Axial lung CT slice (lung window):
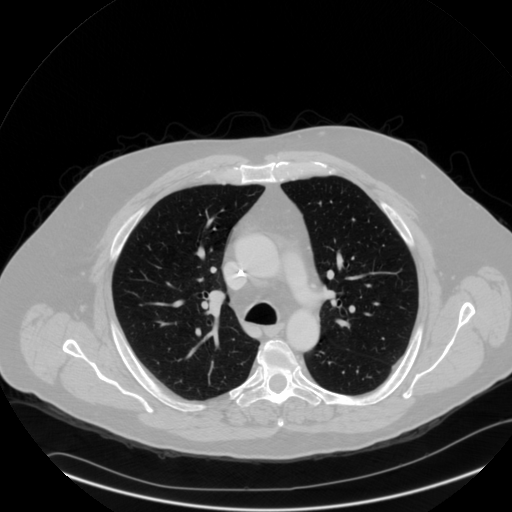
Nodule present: no